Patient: sex M, age 64
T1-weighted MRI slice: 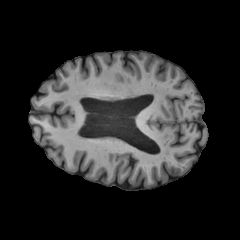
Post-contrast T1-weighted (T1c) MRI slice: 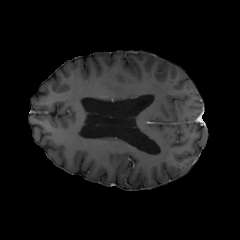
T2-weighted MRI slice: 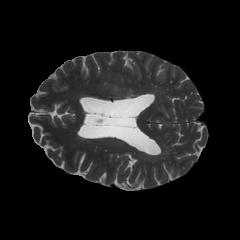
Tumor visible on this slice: yes
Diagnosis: Glioblastoma, IDH-wildtype
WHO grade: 4